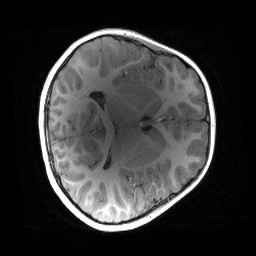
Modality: T1w
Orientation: axial
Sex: female
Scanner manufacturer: siemens
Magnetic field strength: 3 T
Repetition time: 1.9 s
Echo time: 0.00243 s